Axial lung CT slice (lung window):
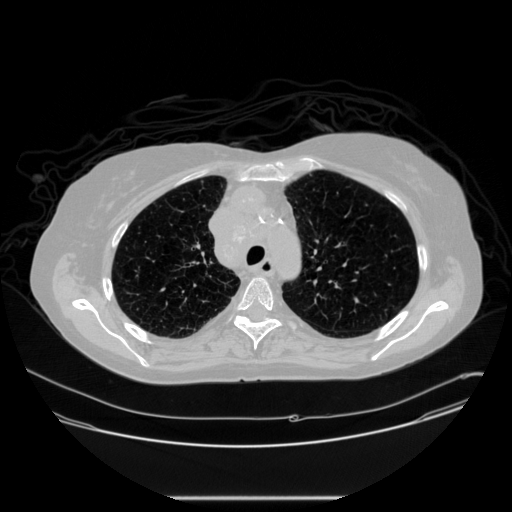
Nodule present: no